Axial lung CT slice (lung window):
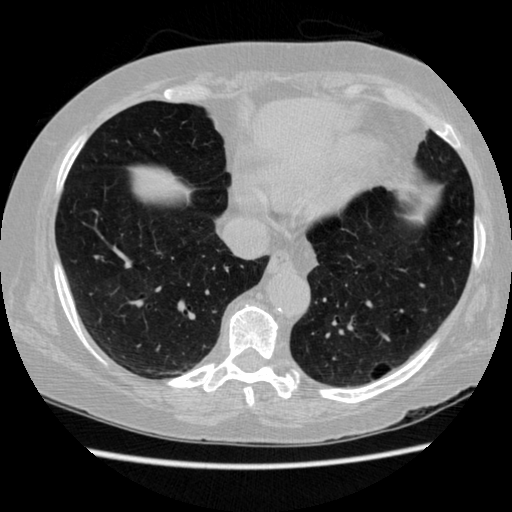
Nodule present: no